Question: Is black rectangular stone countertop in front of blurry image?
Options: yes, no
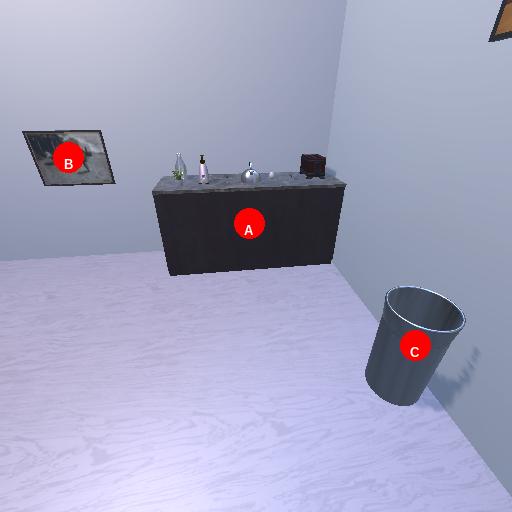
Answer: yes